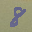
Label: 8